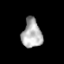
Tissue: lung
Cell type: Others
Senescence score: 0.197
Nuclear area (px): 556
Mean DAPI intensity: 176.462